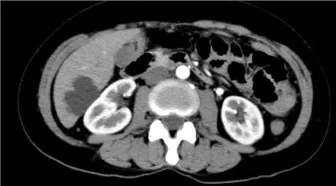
(C) The arterial phase of enhanced CT scans.
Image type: radiology (ct)